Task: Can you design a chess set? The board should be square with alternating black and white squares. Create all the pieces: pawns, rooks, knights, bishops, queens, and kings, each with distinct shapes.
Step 1179:
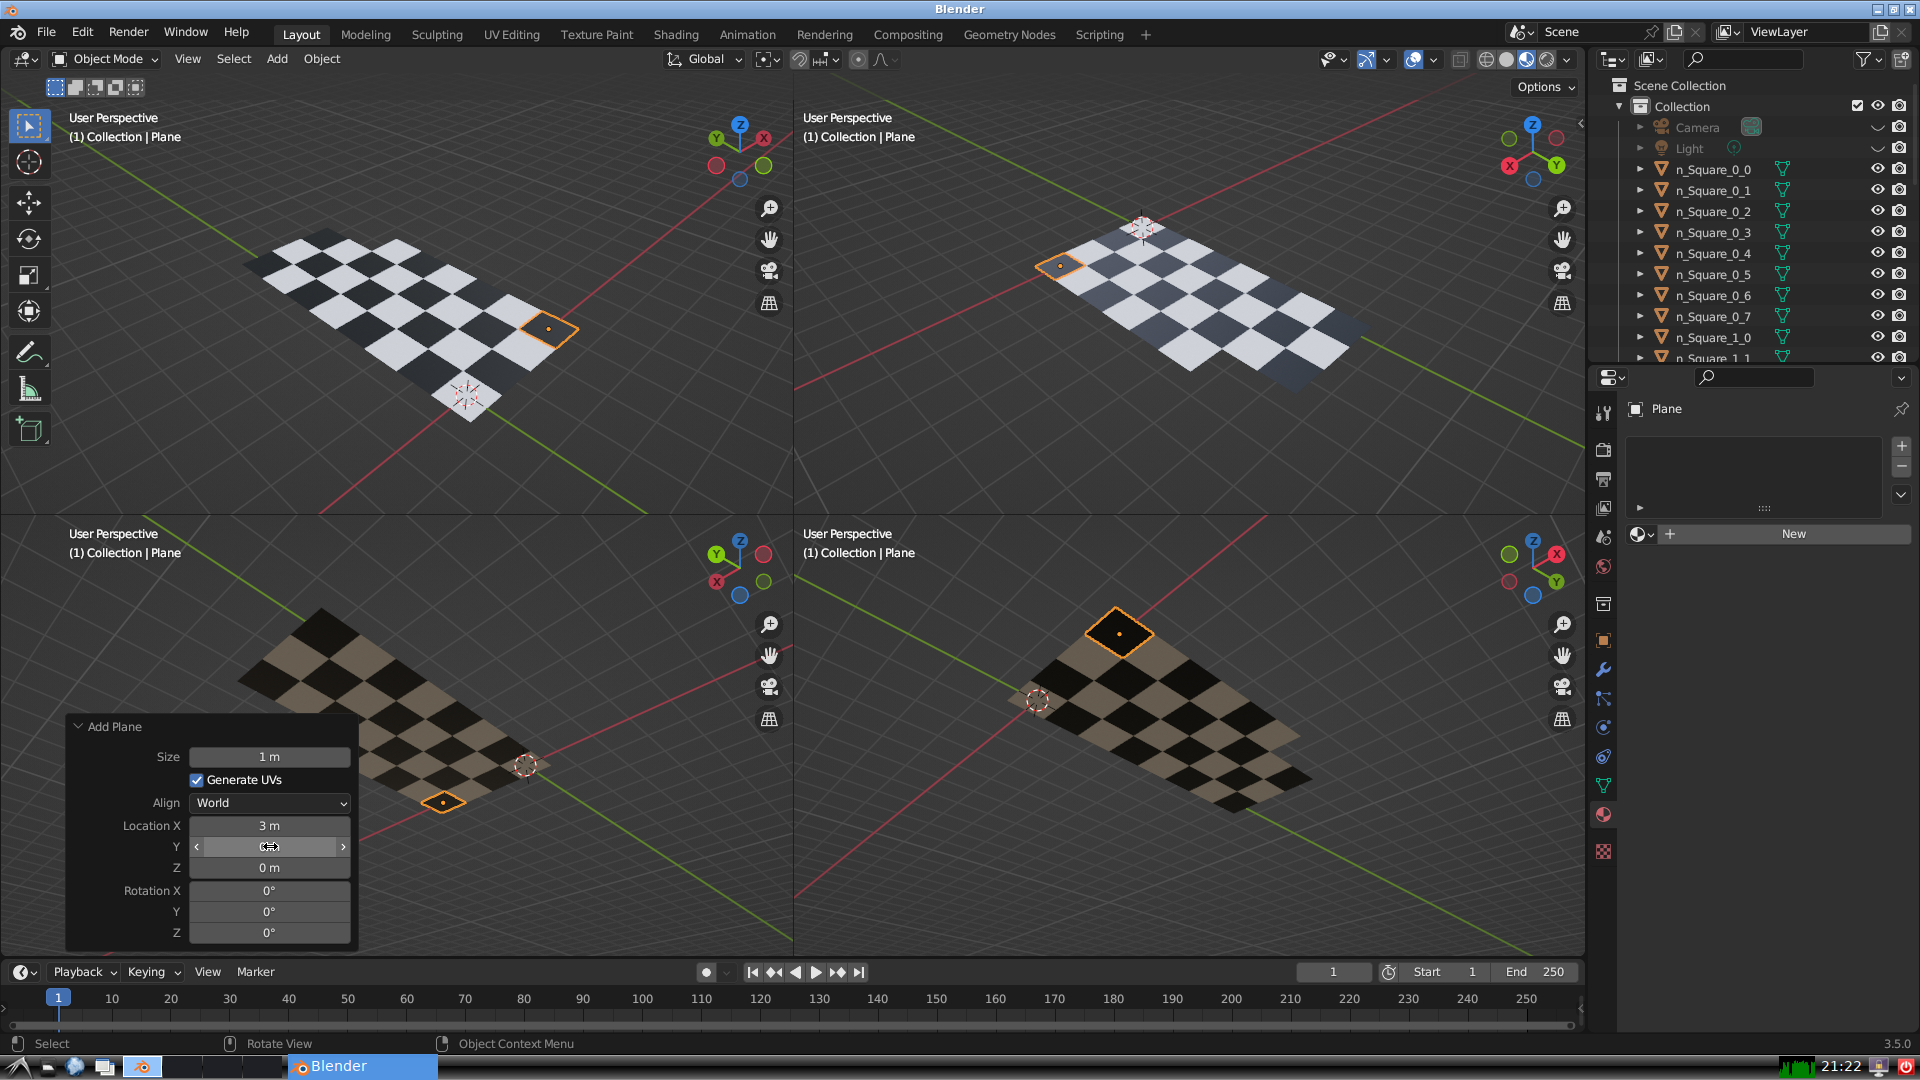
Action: click: no